Question: Is there any advantage to transforming an image before computing SIFT features? For example, I am trying to match a "target" image of a banana:

...to a "scene" image which also contains a banana, but in some unknown orientation and perspective.
: extract SIFT features from the target image, match them to SIFT features in the scene image and compute a homography.
: transform the target image in various ways to simulate changes of perspective:
<URL>
...before extracting SIFT features from each transform. Combine the extracted features and then match them to the scene and compute a homography.
Is there any advantage to approach 2, in terms of fidelity of feature matching?
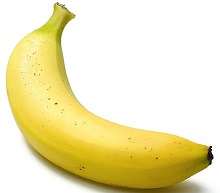
Answer: I'd guess no. But you never know until you try. SIFT is as good as it gets when it comes to reliability. If there were any benefits to it I'd guess someone would've already implemented it as an improved algorithm.
I guess it also depends on how large blobs the algorithm detects. I'm more familiar with SURF, but I know that SIFT works similarly. Both algorithms detect blobs of different scale. When the perspective changes I'd guess the bigger blobs will fail to match, but the smaller blobs will continue to be effective.
Also if you transform the images and then extract the feature, if the transform isn't significant enough, if it's too similar to the original feature the matching algorithm will discard both the original and the transformed feature. Because the matching works by excluding all matches but one that is X times more likely than the next best match.